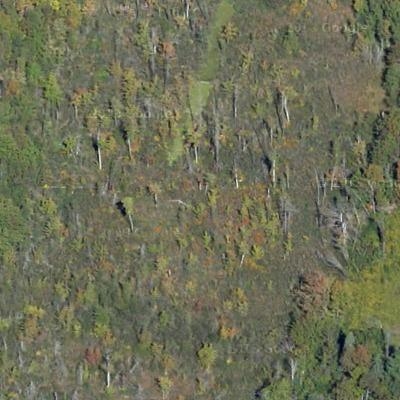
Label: eForest